【题型】填空题　【知识点】平面几何　【难度】easy
如图, 已知四边形 $DGFE$ 是 $\triangle ABC$ 的内接正方形, $AH \perp BC$ 于 $H$, $AH = 7  \text{cm}$ 且 $BD: AD = 4:3$, 则 $GF = \underline{\quad }$

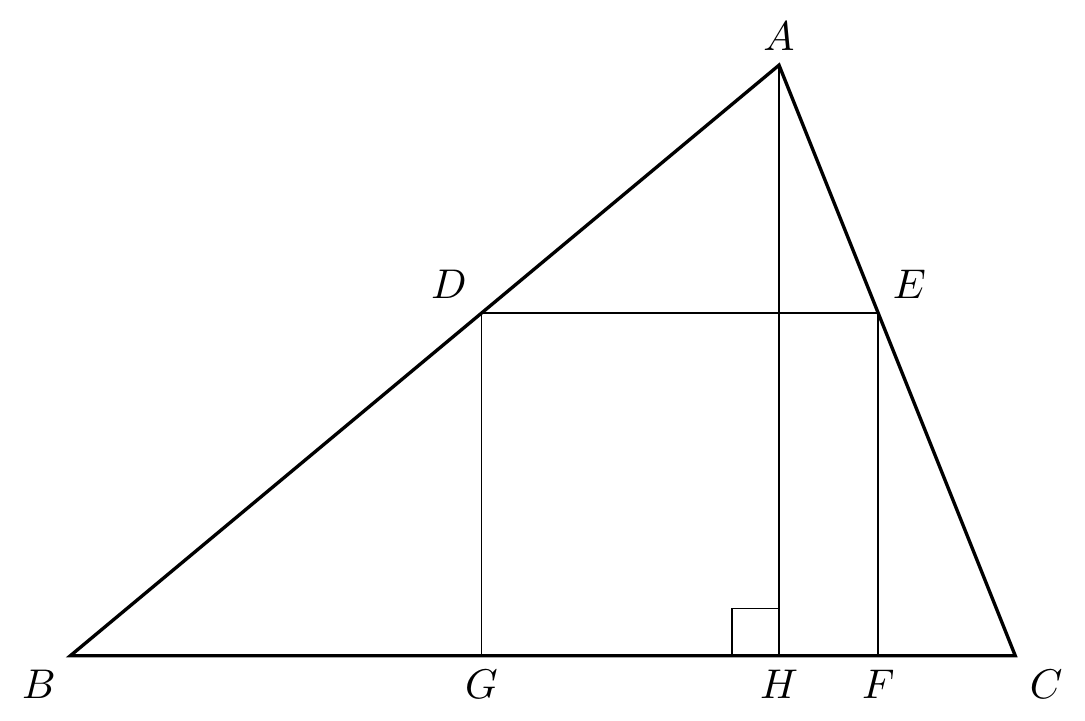
【解答】
解：如图, 记 $AH, DE$ 的交点为 $N$

四边形 $DGFE$ 是 $\triangle ABC$ 的内接正方形

$\therefore DE // BC$, $\angle DGF = \angle EDG = 90^\circ$, $GF = DG$

$\because AH \perp BC$

$\therefore \angle AHG = 90^\circ$

四边形 $DGHN$ 为矩形

$\therefore DG = NH$

$\because DE // BC$

$\therefore \dfrac{AN}{NH} = \dfrac{AD}{BD}$, 即 $\dfrac{7-NH}{NH} = \dfrac{3}{4}$

解得 $NH = 4$

$\therefore GF = DG = NH = 4$

故答案为：4。